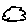
Label: cloud